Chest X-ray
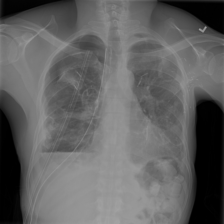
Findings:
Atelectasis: negative
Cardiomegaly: negative
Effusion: negative
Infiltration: positive
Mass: negative
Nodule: negative
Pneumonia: negative
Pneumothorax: negative
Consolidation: negative
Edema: negative
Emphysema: negative
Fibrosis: negative
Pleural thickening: negative
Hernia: negative